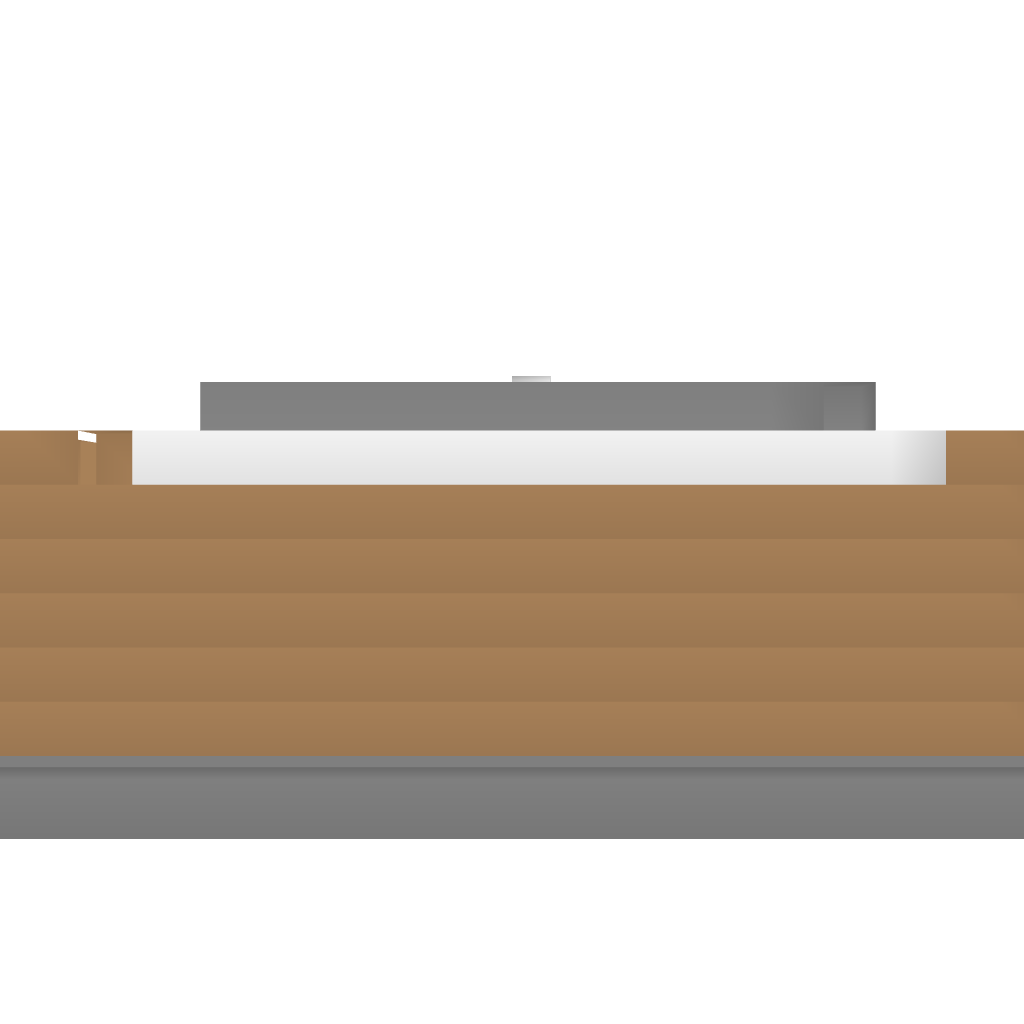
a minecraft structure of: Mini Mansion bad low quality